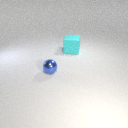
large cyan rubber cube behind small blue metal sphere